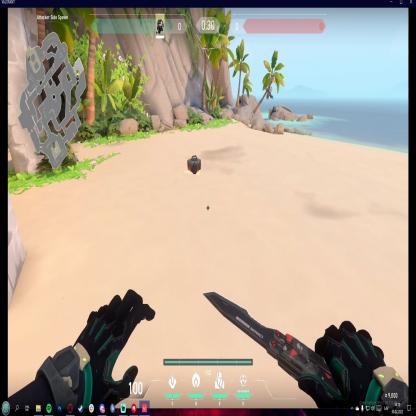
Label: dropped spike